Field crop: maize
Growth stage: 2
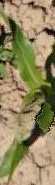
Species: maize